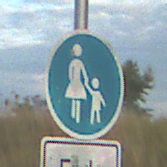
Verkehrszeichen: Gehweg
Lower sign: HinweisDurchVerbaleAngabe2
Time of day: SunriseSunset
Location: Outdoor (RoadRail)
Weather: PartlyCloudy
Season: NotSpecified
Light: Natural